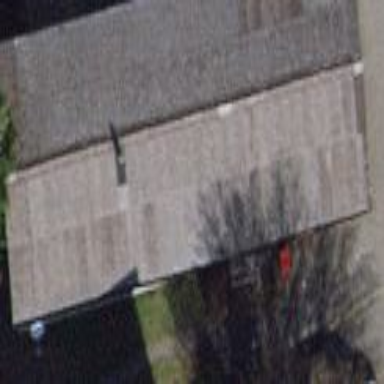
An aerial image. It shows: Shed.